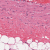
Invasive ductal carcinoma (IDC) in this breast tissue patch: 0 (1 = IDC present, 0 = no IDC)